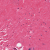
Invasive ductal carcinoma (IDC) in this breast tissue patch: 0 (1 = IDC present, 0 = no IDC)